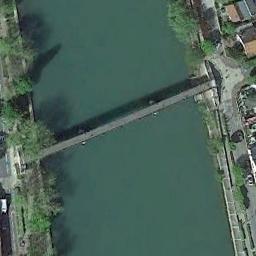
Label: bridge